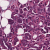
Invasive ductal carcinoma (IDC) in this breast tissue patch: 1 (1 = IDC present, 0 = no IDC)